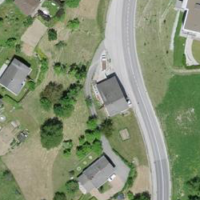
EUNIS habitat code: 55
Species observed at this site:
Lepidium draba